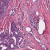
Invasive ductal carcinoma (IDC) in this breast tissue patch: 1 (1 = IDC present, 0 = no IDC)